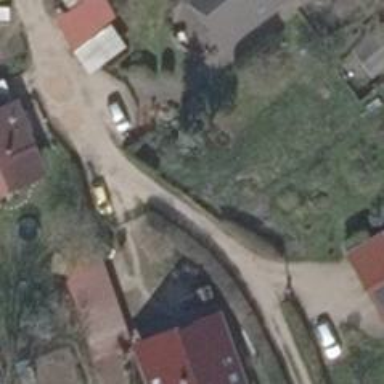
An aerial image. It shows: Gravel road in residential area.